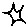
Label: star